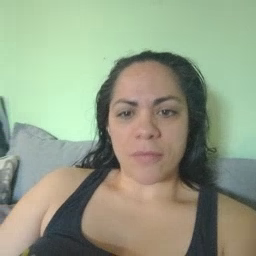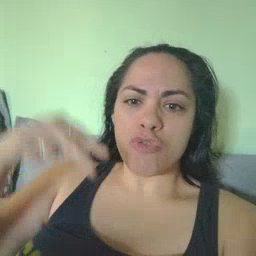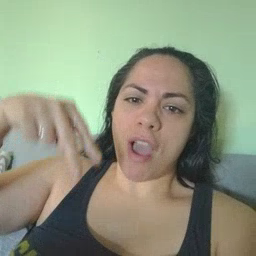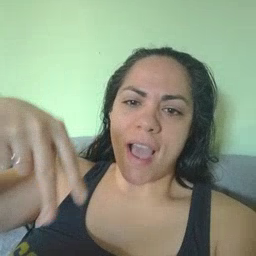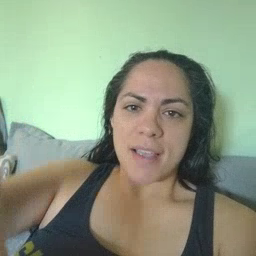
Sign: ride